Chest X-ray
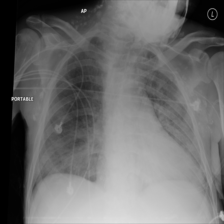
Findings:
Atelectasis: negative
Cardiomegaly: negative
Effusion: negative
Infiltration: negative
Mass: negative
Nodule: negative
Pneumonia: negative
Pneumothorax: negative
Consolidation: negative
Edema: positive
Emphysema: negative
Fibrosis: negative
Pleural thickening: negative
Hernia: negative